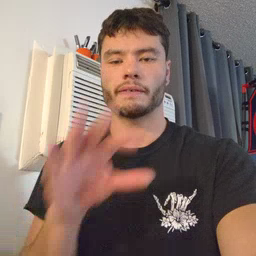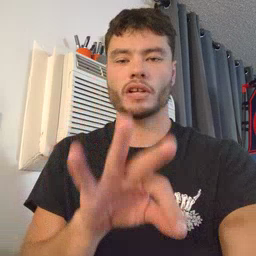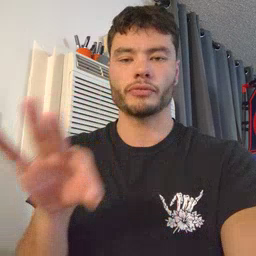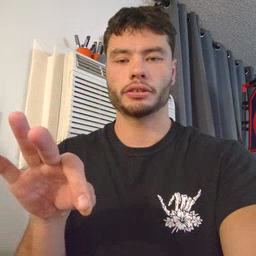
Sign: frenchfries